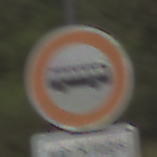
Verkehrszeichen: VerbotKraftomnibusse
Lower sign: ZeitangabenMitBeschraenkungAufWochentage7
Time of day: Midday
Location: Outdoor (Nature)
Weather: PartlyCloudy
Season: NotSpecified
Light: Natural